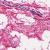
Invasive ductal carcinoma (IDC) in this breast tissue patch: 0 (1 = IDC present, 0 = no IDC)